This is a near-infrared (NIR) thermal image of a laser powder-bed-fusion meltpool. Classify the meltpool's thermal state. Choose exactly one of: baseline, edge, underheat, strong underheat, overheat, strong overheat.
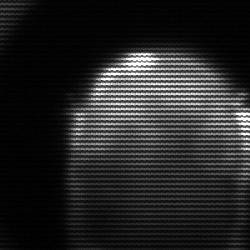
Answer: edge